Question: I have a 'DataGrid' bound to a 'DataTable'. I want the 'DataGrid' to always have at least ten (empty) rows, also if there are not enough real data-items (the data comes in little by little).

One approach would be to easily add ten empty rows to the 'DataTable' at initialization. But when a real data-item comes in, I can't easily add the row, I have to find the first empty row to overwrite it, what is not very handy.
So someone knows a smarter/built-in way to achieve this?
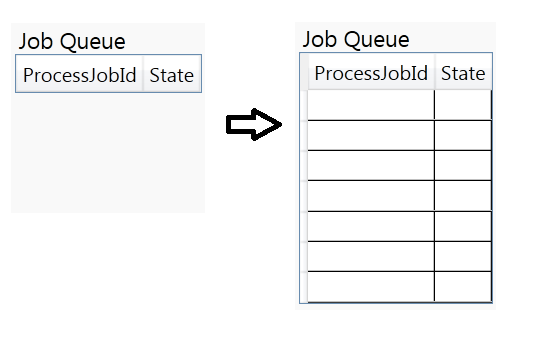
Answer: It's gonna be mess, no matter from what side it's approached. I'd say your best bet (provided that your grid cells content won't be wrapped) is to use a visual brush (with lines) as your DataGrid's background.
UPDATE 1 - XAML
It's alwast there, the trick is to use MinHeight, which will produce a vision of blank items thanks to tiled background. If your grid will be populated with the real data the background will expand, rendering more lines.
One thing I didn't try is how it'll handling scrolling.
Here's an example:
'''
<Grid>
<Grid.Resources>
<VisualBrush x:Key="StripesBrush" TileMode="Tile" Viewport="0,0,5,20"
Viewbox="0,0,10,10" ViewportUnits="Absolute"
ViewboxUnits="Absolute">
<VisualBrush.Visual>
<Line X1="0" X2="10000" Y1="0" Y2="0" Stroke="DarkGray"/>
</VisualBrush.Visual>
</VisualBrush>
</Grid.Resources>
<DataGrid x:Name="g" AutoGenerateColumns="False"
GridLinesVisibility="None"
MinHeight="100"
Height="100"
VerticalAlignment="Top"
Background="{StaticResource StripesBrush}">
<DataGrid.Columns>
<DataGridTextColumn Header="A" Width="Auto" Binding="{Binding Item1}">
<DataGridTextColumn.CellStyle>
<Style TargetType="DataGridCell">
<Setter Property="Background" Value="Transparent"></Setter>
</Style>
</DataGridTextColumn.CellStyle>
</DataGridTextColumn>
<DataGridTextColumn Header="B" Width="Auto" Binding="{Binding Item2}" />
</DataGrid.Columns>
</DataGrid>
</Grid>
'''